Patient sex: M
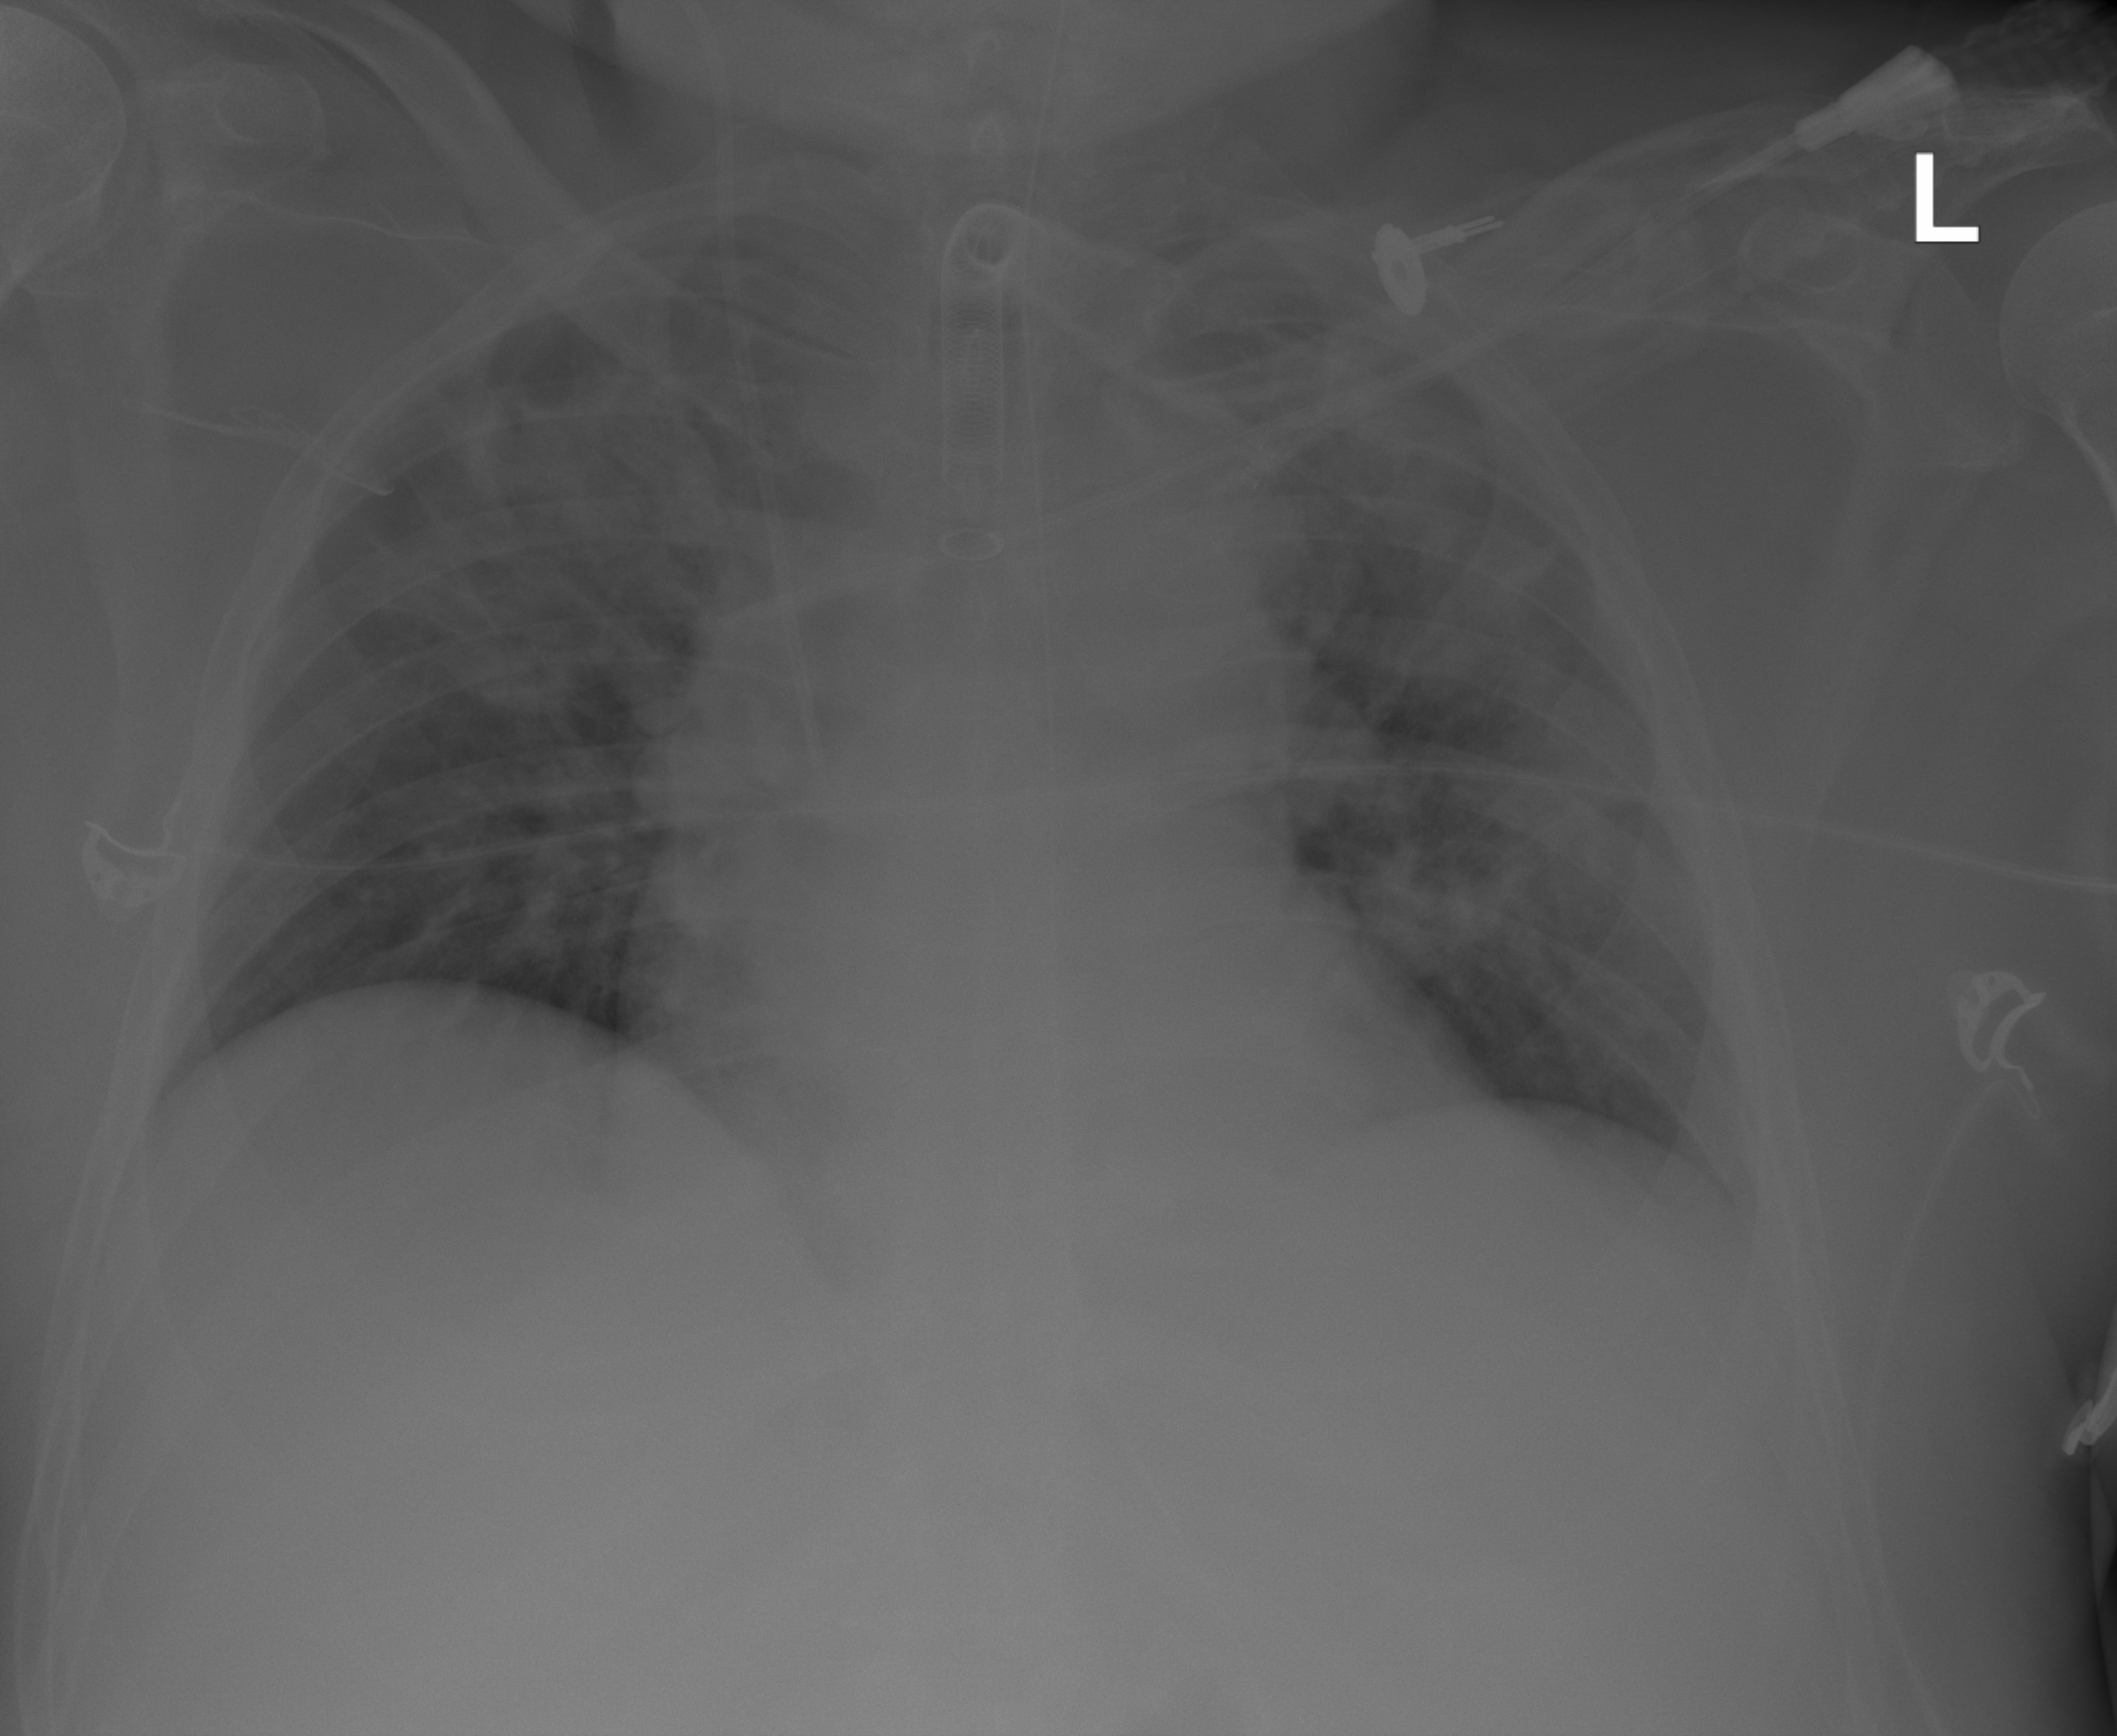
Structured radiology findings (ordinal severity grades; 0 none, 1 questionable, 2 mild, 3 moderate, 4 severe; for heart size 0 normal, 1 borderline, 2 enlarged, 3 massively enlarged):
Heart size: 2
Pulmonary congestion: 2
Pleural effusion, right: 0
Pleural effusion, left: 0
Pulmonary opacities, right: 2
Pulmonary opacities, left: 2
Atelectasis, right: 0
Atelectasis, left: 0